Aerial crown-view tile of a tropical tree (Barro Colorado Island, Panama), acquired 20240918:
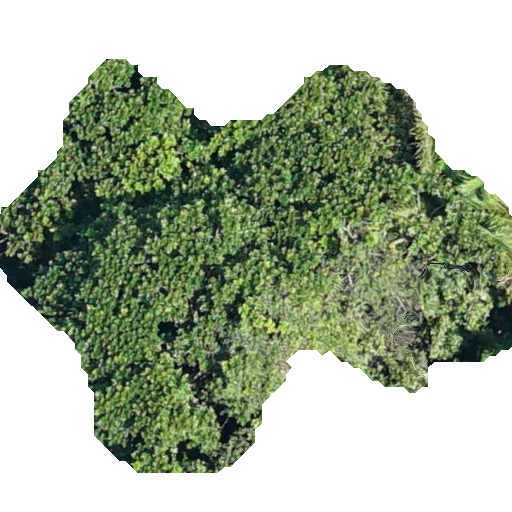
Species: Anacardium excelsum
GBIF accepted scientific name: Anacardium excelsum
Crown area: 221.931 m²